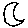
Label: moon